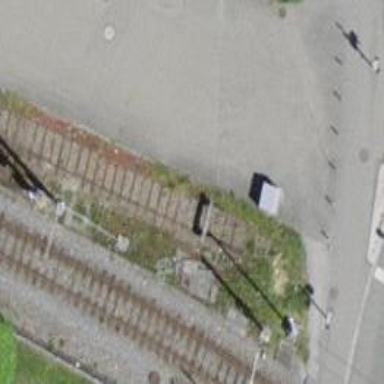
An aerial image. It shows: Railway buffer stop.